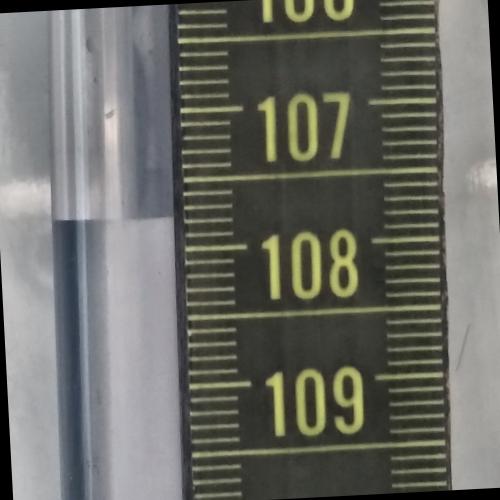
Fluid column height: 107.8 cm